Question: I have a table in sqlserver with 55k geometry points. Each point are 5 meters apart and have a value assigned to them. My task is to draw these points in a google map.
Early I concluded that google maps could not handle drawing the 55k points. So I figured I had to group the points by value (10% intervals, 1-9,10-19 etc) to form polygons. However the polygons still consist of the same amount of points. I need to reduce the number of points in each polygon.
I need the polygons to atleast roughly keep their shape, so convex hull is out of the question.
Getting the concave hull/alpha shape would be the best solution I guess, but I haven't been able to find an implementation of it for sqlserver 2008 r2 or a .NET assembly / function.
It would also be acceptablef or me to just get the points that creates the outer line of the polygon, so I can pass those points to Google Maps and make it draw the polygons.
Here is a picture of how the collection of points for a polygon looks:

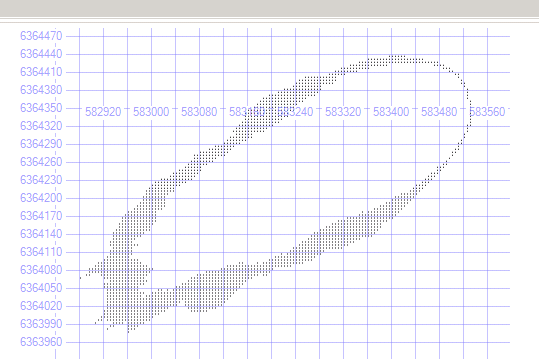
Answer: "Each point are 5 meters apart and have a value assigned to them."
That sounds a lot like you can treat the point set as a sparse 2D (boolean) matrix. You can use this to remove redundant points in the center of the shape. This could be applied to alpha shapes as well, but it only works well when the points are tightly packed together as in the case in your example and as implied by the above line in your question.
The pseudocode (not sure how to actually implement it in the languages you seek) for a single pass looks like this:
'''
Verify that the points are lexicographically sorted
Create a list to hold the unfiltered points
Create a set of the points for the fast membership tested needed
For each point:
If none of patterns are present:
Add the point to the list of unfiltered points
return list of unfiltered points
'''
The patterns are based on a 3x3 matrix, which represents the offsets from the center. So the center is (00,00), since it is not offset from the points. There are 12 main patterns to look for in the 3x3. Which can then be generalized into larger odd sized square matrices (5x5, 7x7, 9x9, 13x13...). The 3x3 with the offsets looks like this:
'''
[[(-5,+5),(00,+5),(+5,+5)],
[(-5,00),(00,00),(+5,00)],
[(-5,-5),(00,-5),(+5,-5)]]
'''
The 5x5 with offsets looks like this:
'''
[[(-10,+10),(-05,+10),(00,+10),(+05,+10),(+10,+10)],
[(-10,+05),(-05,+05),(00,+05),(+05,+05),(+10,+05)],
[(-10,000),(-05,000),(00,000),(+05,000),(+10,000)],
[(-10,-05),(-05,-05),(00,-05),(+05,-05),(+10,-05)],
[(-10,-10),(-05,-10),(00,-10),(+05,-10),(+10,-10)]]
'''
Just using one of the 12 patterns below will remove a lot of points leaving just the outer and inner (if the polygon isn't filled in) hull. The additional patterns are used to reduce the number of points in the outer/inner hull. This may be enough for your purposes. However, each additional pass should only remove about half the remaining points, but the number of patterns to look for grows at a rate of O(p^2). Note that p is O(d) where d is the greatest distance between two points in the point set, which in this special case is O(N). This should be enough to allow for a simple graph algorithm to extract the outer concave hull by picking an element on the convex hull and walking around the shape to produce the concave hull. Further passes will further reduce the number of points until some point dependent on which patterns are used. In the extreme case, it'll reduce it to a triangle.
There are then 12 patterns to look for to determine if the center point is redundant. This is done by checking if the center point is on a line (for the first four) or an approximate line/arc (last 8). Note that only one of these are needed to actually hollow out the point set. The rest are simply used to further reduce the number of points.
'''
1. [[0,1,0], | 2. [[0,0,0], | 3. [[1,0,0], | 4. [[0,0,1],
[0,1,0], | [1,1,1], | [0,1,0], | [0,1,0],
[0,1,0]] | [0,0,0]] | [0,0,1]] | [1,0,0]]
5. [[1,0,0], | 6. [[0,0,1], | 7. [[0,0,1], | 8. [[0,0,0],
[0,1,0], | [0,1,0], | [1,1,0], | [1,1,0],
[0,1,0]] | [0,1,0]] | [0,0,0]] | [0,0,1]]
9. [[0,1,0], | 10. [[0,1,0], | 11. [[1,0,0], | 12. [[0,0,0],
[0,1,0], | [0,1,0], | [0,1,1], | [0,1,1],
[0,1,0]] | [0,1,0]] | [0,0,0]] | [1,0,0]]
'''
The patterns are intended to form arcs with the center point as the point under consideration. The above arcs are really more for example. To make things easier, only two more general patterns are used they are listed below. Note that at least one 2 must be present at at least one 3 must be present. If this is done until
'''
13. [[2,2,2], | 14. [[2,0,3],
[0,1,0], | [2,1,3],
[3,3,3]] | [2,0,3]]
'''
Extending 13 and 14 to a 5x5 (second pass) results in the following:
'''
15. [[2,2,2,2,2], | 16. [[2,0,0,0,3],
[0,0,0,0,0], | [2,0,0,0,3],
[0,0,1,0,0], | [2,0,1,0,3],
[0,0,0,0,0], | [2,0,0,0,3],
[3,3,3,3,3]] | [2,0,0,0,3]]
'''
A further generalization of 13 and 14 resolves some offset issues and leads the following in the 5x5 case. Although, care needs to be taken to avoid duplicating work of previous passes.
'''
15. [[2,2,2,2,2], | 16. [[2,2,0,3,3],
[2,2,2,2,2], | [2,2,0,3,3],
[0,0,1,0,0], | [2,2,1,3,3],
[3,3,3,3,3], | [2,2,0,3,3],
[3,3,3,3,3]] | [2,2,0,3,3]]
'''
Leaving the outer/inner hull intact:
The goal of the above is was to reduce the number of points and I included points in the hulls in that as well. If it is desired to only remove points between the hulls, then each pattern can check for more than two neighboring points only removing the point if they don't exist. The most extreme example would be the following 3x3 pattern, where the center point is only redundant if it's completely surrounded. Using a 5x5 pattern first instead of 3x3 would make the outer/inner hull as 3 points thick and has no effect being applied after any 3x3 pattern:
'''
17. [[1,1,1],
[1,1,1],
[1,1,1]]
'''